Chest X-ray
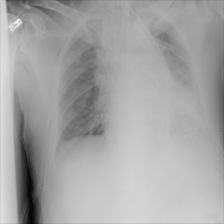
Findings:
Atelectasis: positive
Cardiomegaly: negative
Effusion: negative
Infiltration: positive
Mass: negative
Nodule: negative
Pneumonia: negative
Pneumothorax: negative
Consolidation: negative
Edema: negative
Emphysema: negative
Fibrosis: negative
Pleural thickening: negative
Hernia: negative